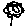
Label: flower